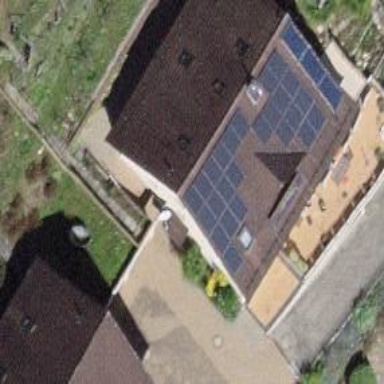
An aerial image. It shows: Solar power generator.